Field crop: maize
Growth stage: 1
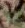
Species: atriplex